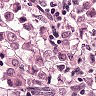
Metastatic tissue present: yes